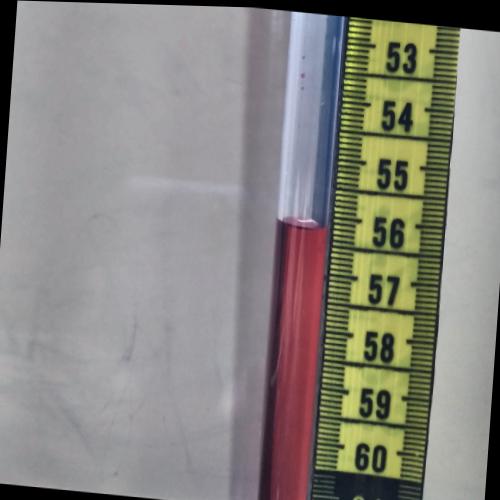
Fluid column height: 56.2 cm